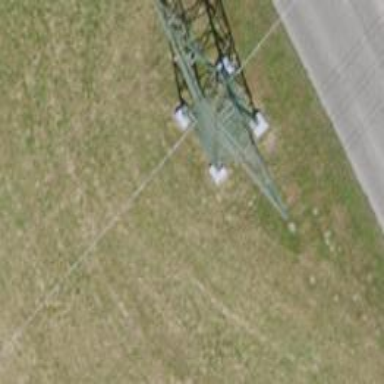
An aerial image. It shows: Double and single wires running along the power line.